Field crop: maize
Growth stage: 1
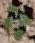
Species: chenopodium